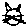
Label: cat